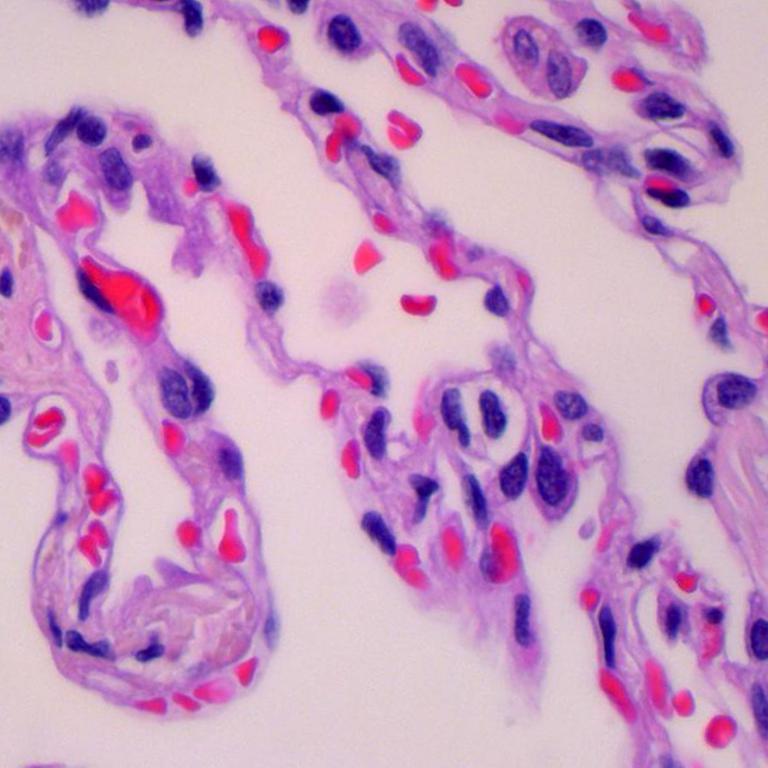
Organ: lung
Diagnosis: benign